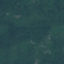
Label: Forest